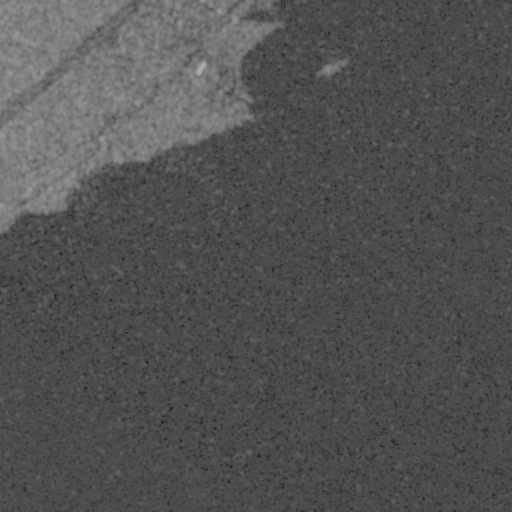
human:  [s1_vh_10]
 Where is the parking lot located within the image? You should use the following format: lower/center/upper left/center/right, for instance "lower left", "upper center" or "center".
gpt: The parking lot is located in the upper left of the image.
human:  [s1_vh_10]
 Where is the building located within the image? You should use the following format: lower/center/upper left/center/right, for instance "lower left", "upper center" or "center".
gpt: The building is located in the upper left of the image.
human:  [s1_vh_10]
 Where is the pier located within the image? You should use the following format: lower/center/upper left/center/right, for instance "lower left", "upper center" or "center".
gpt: The pier is located in the upper center of the image.
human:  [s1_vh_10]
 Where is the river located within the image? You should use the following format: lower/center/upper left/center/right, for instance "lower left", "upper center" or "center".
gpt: The river is located in the upper left of the image.
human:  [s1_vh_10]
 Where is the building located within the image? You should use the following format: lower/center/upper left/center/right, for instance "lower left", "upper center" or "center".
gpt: The building is located in the upper left of the image.
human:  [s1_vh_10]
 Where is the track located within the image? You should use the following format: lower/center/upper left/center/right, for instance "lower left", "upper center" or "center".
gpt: There is no track in the image.

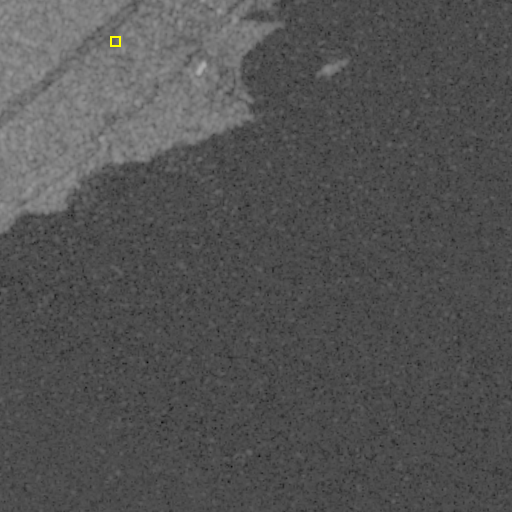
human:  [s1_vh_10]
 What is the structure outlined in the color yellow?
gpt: The structure outlined in yellow is a parking lot.
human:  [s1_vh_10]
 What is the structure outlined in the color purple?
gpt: There is no purple outline.